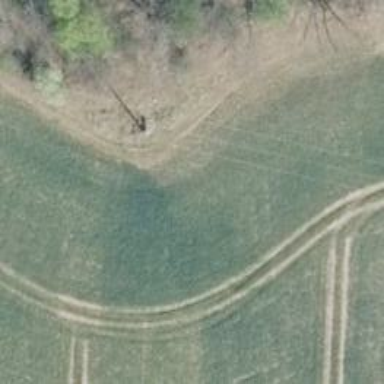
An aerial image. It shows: Minor power line with three cables.